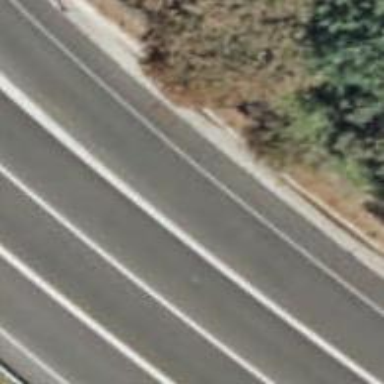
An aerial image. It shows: Trunk link highway.